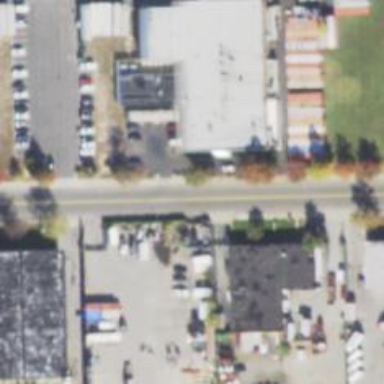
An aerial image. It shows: Commercial building.